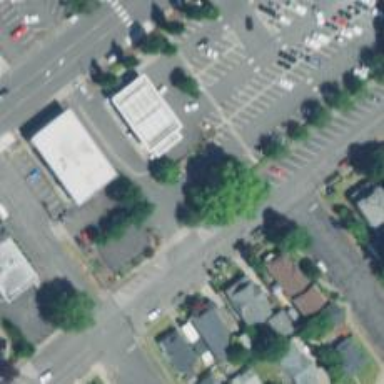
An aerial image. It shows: Convenience shop.